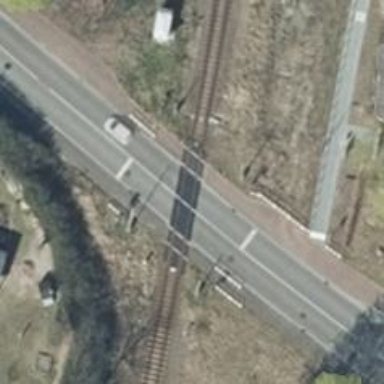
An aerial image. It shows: Railway track.